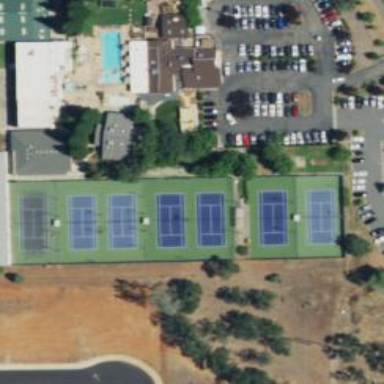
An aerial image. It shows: Commercial sports center featuring tennis.